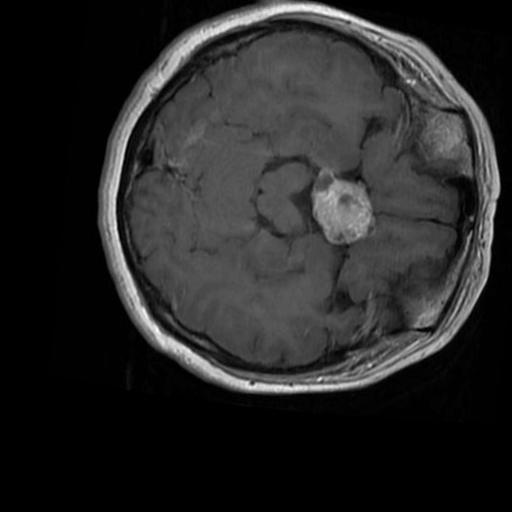
Label: brain_tumor